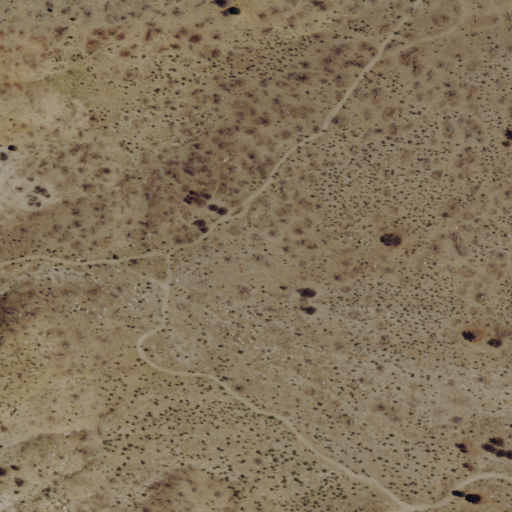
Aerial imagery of valley in Nevada named Little Burbank Canyon containing only grassland